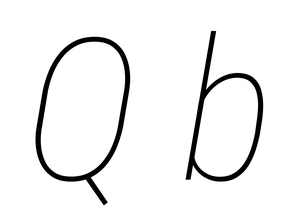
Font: Roboto-Italic_Condensed_Thin_Italic